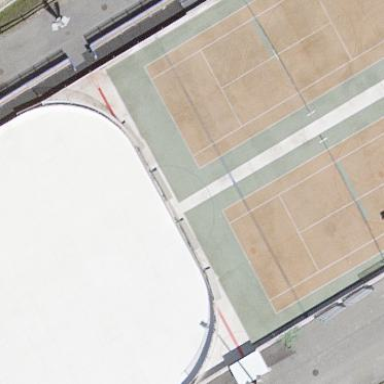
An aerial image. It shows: Ice rink used for tennis and ice hockey.